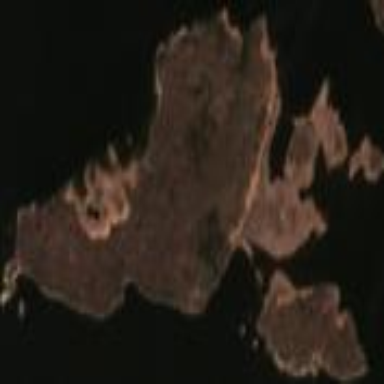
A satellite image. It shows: Island.